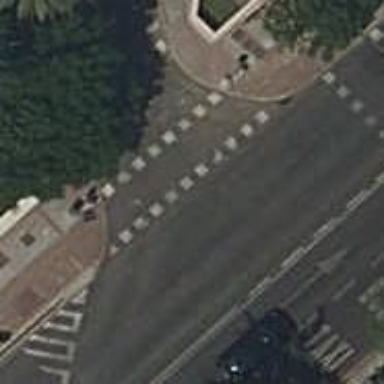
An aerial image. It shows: Road with traffic signals at crossing.